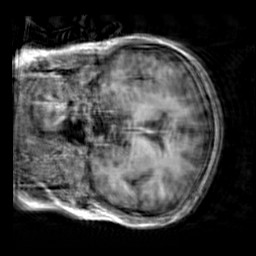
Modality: T1w
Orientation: coronal
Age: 23
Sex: female
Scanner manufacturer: siemens
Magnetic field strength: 3 T
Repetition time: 2.3 s
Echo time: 0.00303 s